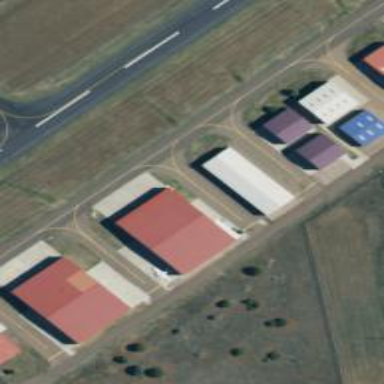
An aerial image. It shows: View of taxiway at the airport.